Question: I cannot understand why the Java compiler does not shorten names of variables, parameters, method names, by replacing them with some unique IDs.
For instance, given the class
'''
public class VeryVeryVeryVeryVeryLongClass {
private int veryVeryVeryVeryVeryLongInt = 3;
public void veryVeryVeryVeryVeryLongMethod(int veryVeryVeryVeryVeryLongParamName) {
this.veryVeryVeryVeryVeryLongInt = veryVeryVeryVeryVeryLongParamName;
}
}
'''
the compiled file contains all these very long names:

Wouldn't simple unique IDs speed the parsing, and also provide a first obfuscation?
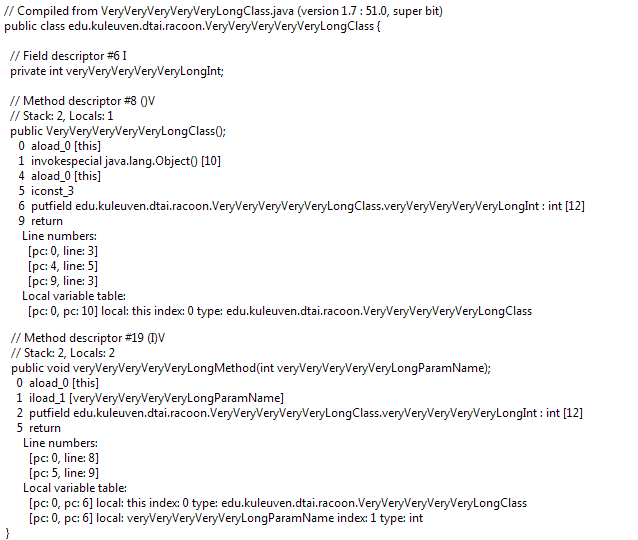
Answer: You assume that obfuscation is always desired, but it isn't:
- - - 'String name = p.a1()''String name = p.getName()'
Obfuscation is normally the very last step taken, when you're delivering the finished app, and even then it's not used particularly often except when the target platform has severe memory constraints.